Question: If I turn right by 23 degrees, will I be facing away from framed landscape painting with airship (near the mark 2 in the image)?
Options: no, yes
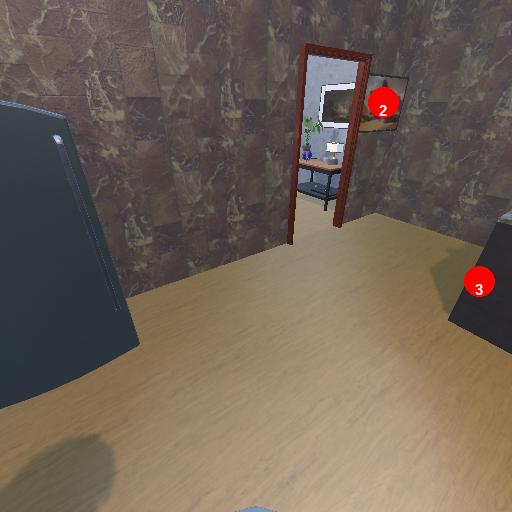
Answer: no